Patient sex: M
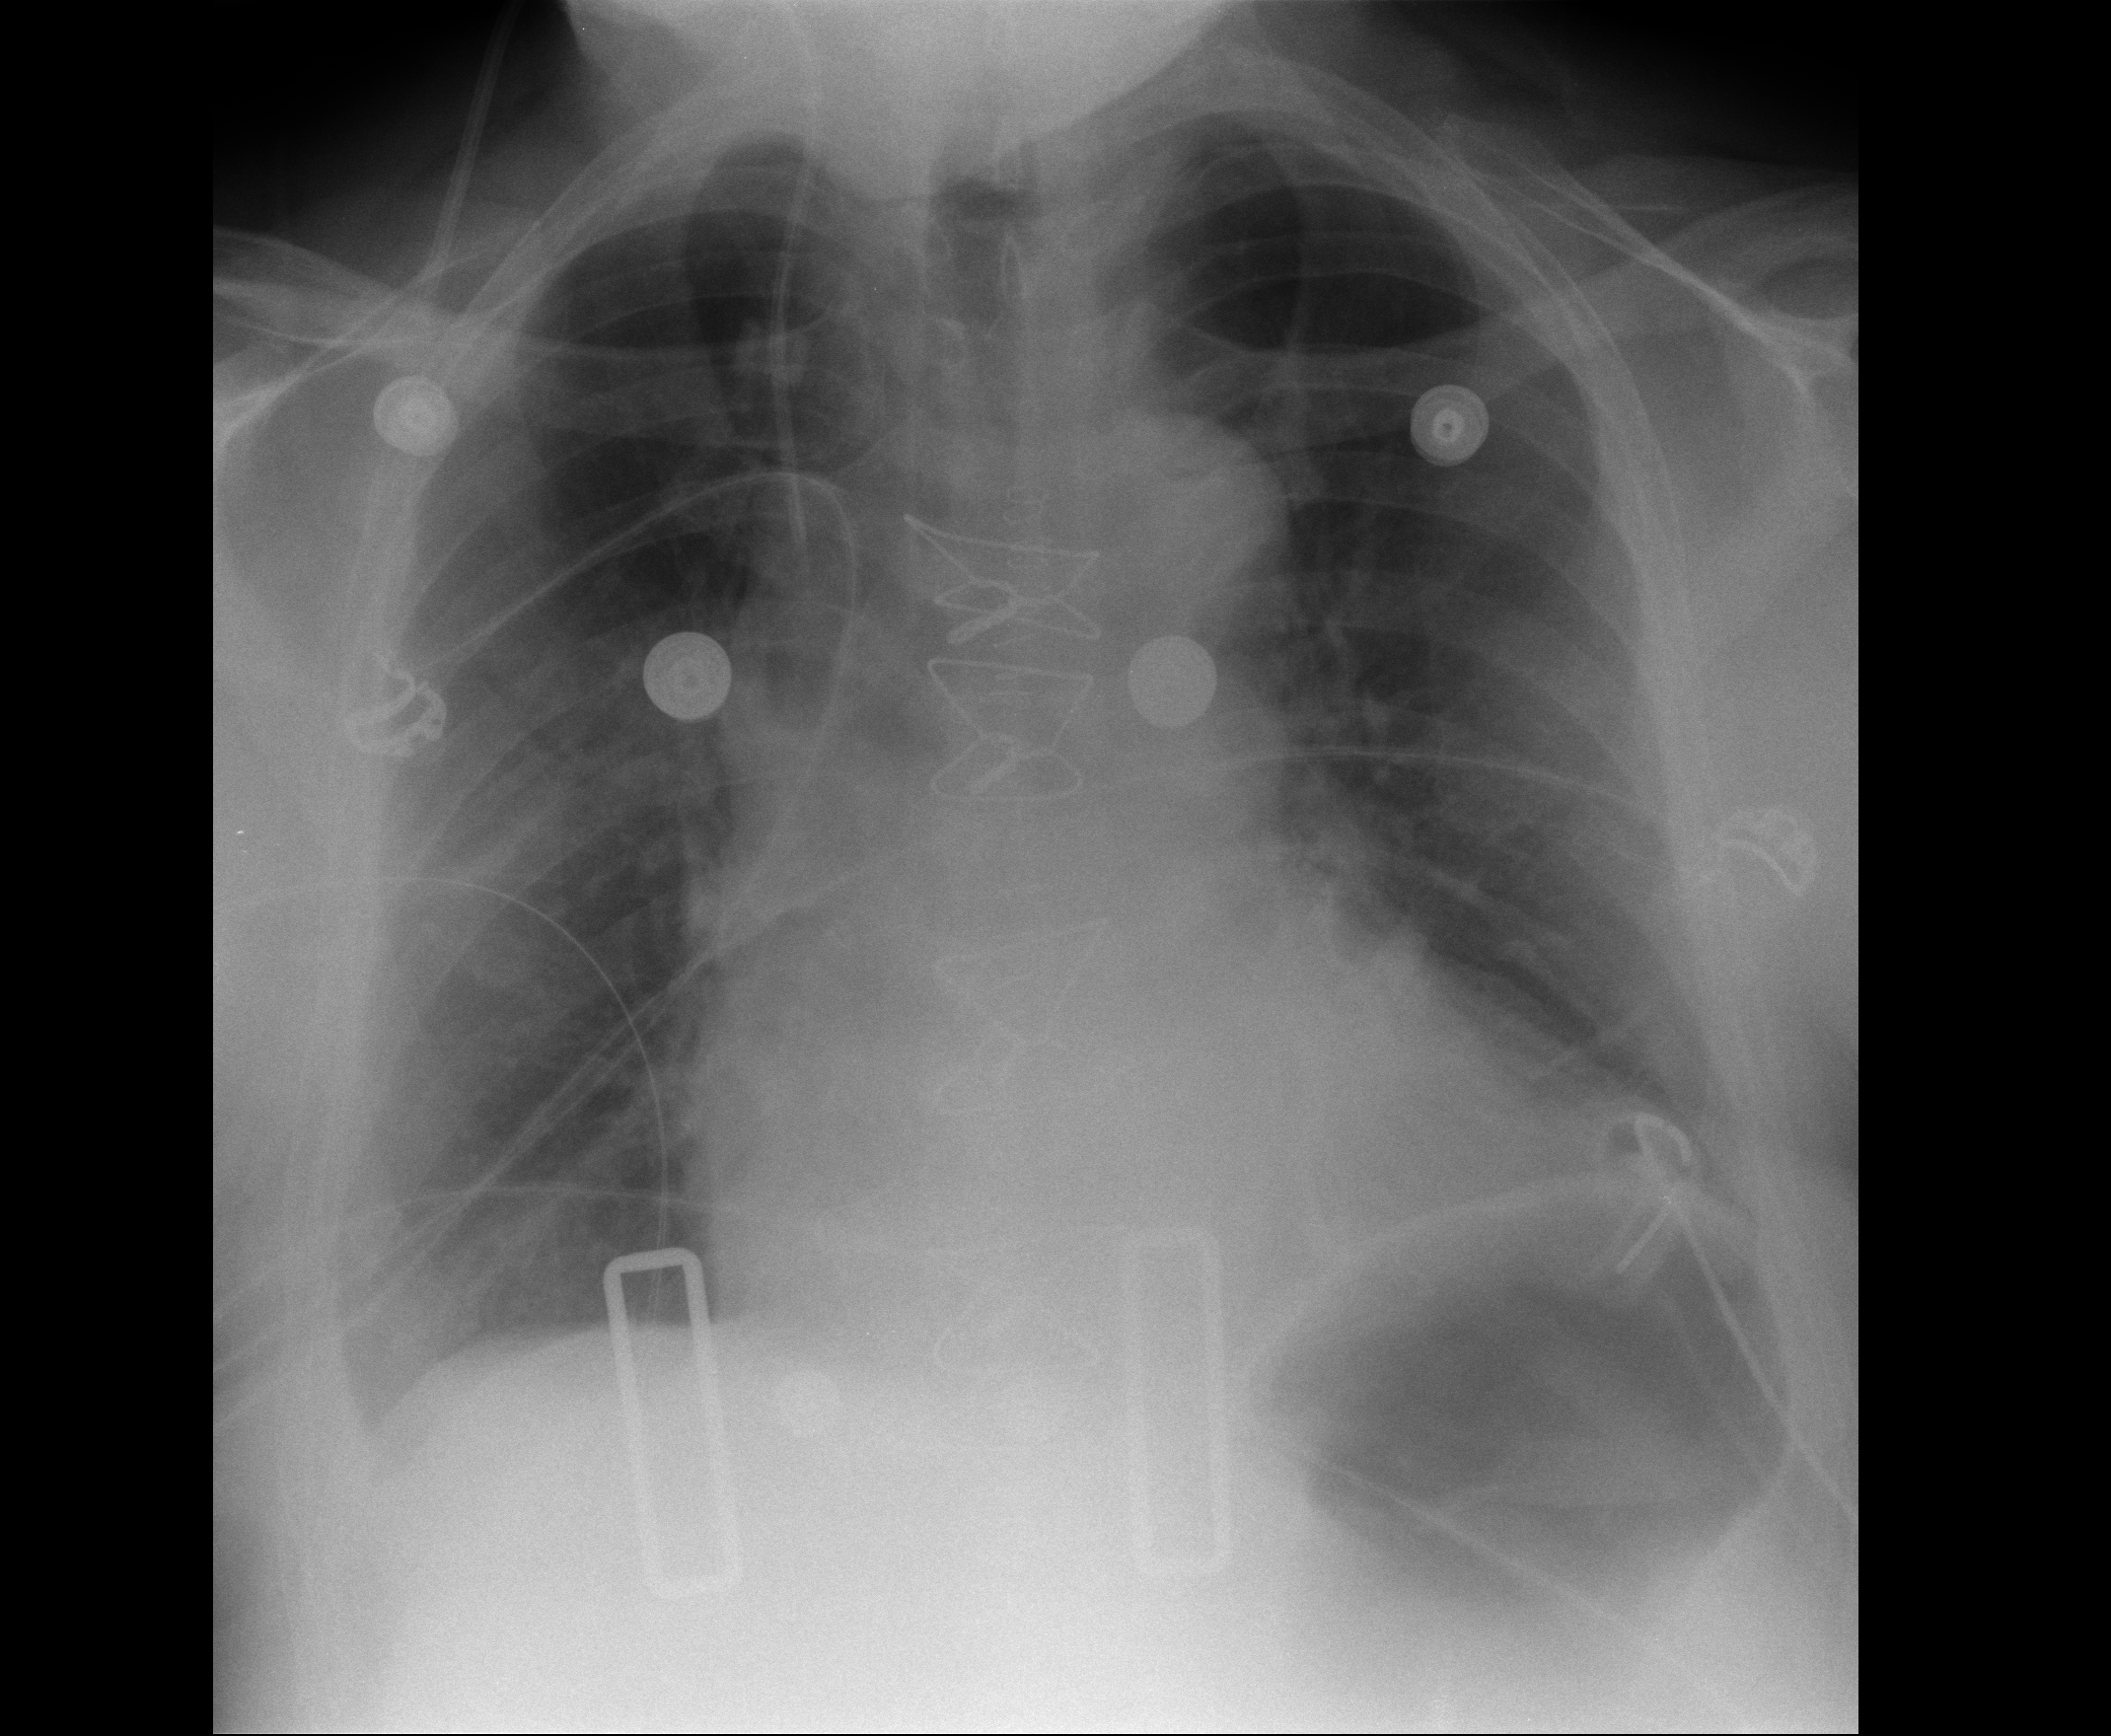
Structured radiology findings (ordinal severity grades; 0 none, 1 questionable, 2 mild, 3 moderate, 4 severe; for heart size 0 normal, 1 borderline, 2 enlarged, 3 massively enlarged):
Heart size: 2
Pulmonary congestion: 1
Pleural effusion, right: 1
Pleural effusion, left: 1
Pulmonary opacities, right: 1
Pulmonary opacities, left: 1
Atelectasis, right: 1
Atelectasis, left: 1